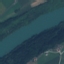
Label: River